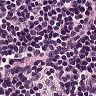
Metastatic tissue present: no